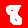
Digit: 8